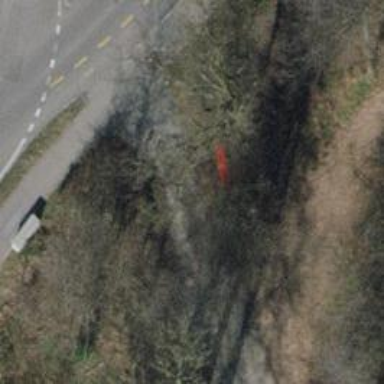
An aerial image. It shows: Red bench.